Question: I have updated to Adt r.22 and now it takes lot of time for the sdk content loader tried solving that referring to
<URL>
now its fine but every time i open a xml/layout file it shows the 4.4.2 is loading and consumes a lot of time until the layout shows up.
2nd problem i'm facing is that the Api level rendering to show layouts for Api 19 shows special characters instead of text

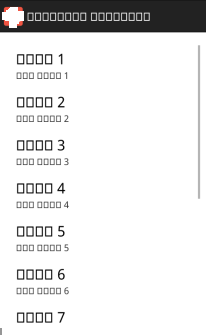
Answer: Finally Google fixed these issues in the latest update ADT 22.6.2
ADT 22.6.2 (26 March 2014) <URL>
General Notes:
'''
Fixed a problem where Eclipse was non-responsive for a few seconds after opening an XML file. (Issue 67084)
Fixed a problem where the SDK Manager threw a NullPointerException after removing a virtual device that was created using the Android Wear system image. (Issue 67588)
Fixed a problem where the layout preview for large screens in Eclipse showed the resources from the drawable-* directories instead of those from the drawable-large-* directories.
Fixed a problem with Nexus 5 Android virtual devices created from the command line where the SD card file system was read-only.
Changed the URL for the Android Developer Tools Update Site from HTTP to HTTPS.
'''